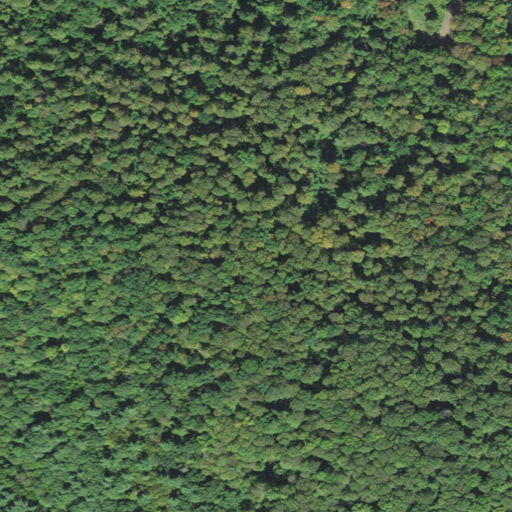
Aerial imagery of mountain in Vermont named Town Hill containing deciduous forest, mixed forest, and evergreen forest